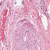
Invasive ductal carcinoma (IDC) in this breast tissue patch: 0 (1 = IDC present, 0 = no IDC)